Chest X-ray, PA view. Patient: 41 years old, sex M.
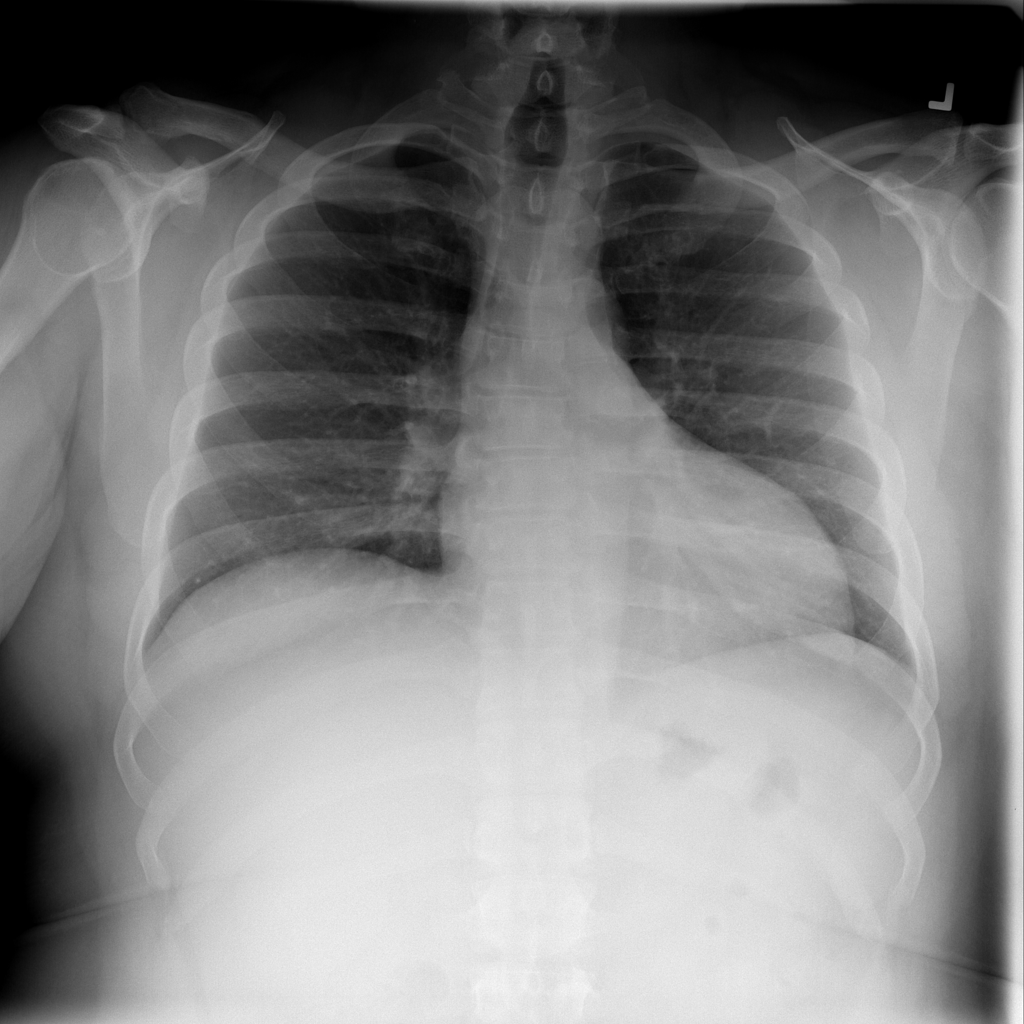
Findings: No Finding